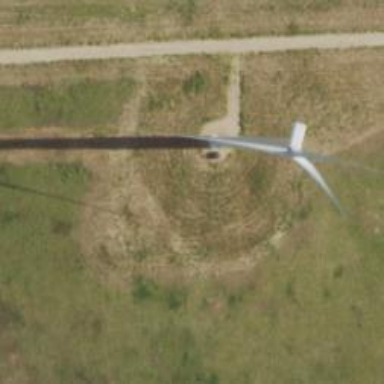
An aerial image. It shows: Wind generator in the form of horizontal axis wind turbine.